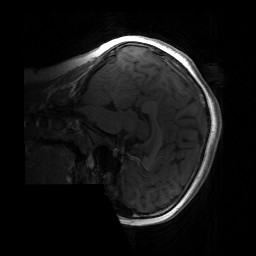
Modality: T1w
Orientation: sagittal
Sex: female
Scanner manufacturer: siemens
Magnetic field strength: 3 T
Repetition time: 1.9 s
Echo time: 0.00243 s